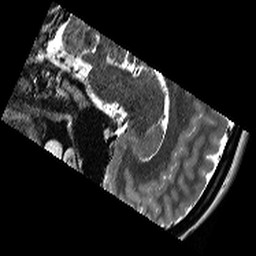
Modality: T2w
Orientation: sagittal